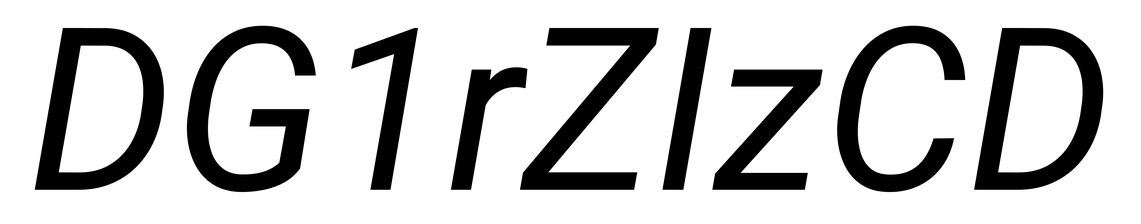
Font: Roboto-Italic_Italic